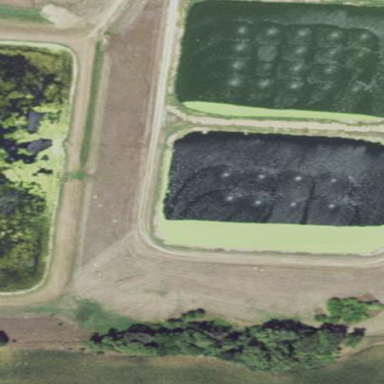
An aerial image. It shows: Reservoir containing sewage water.